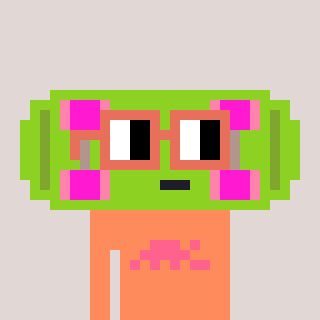
a pixel art character with square orange glasses, a skateboard-shaped head and a peachy-colored body on a warm background